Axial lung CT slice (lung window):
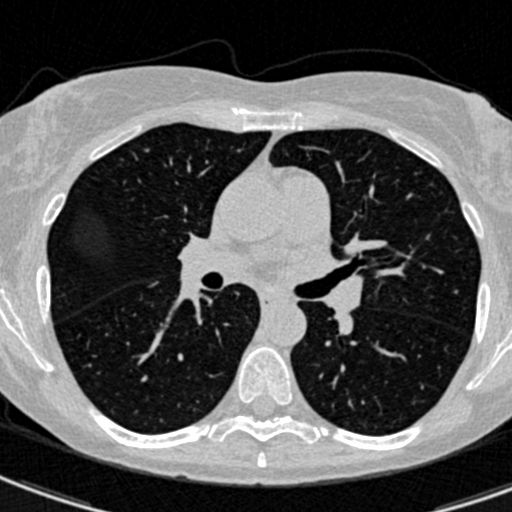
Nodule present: no